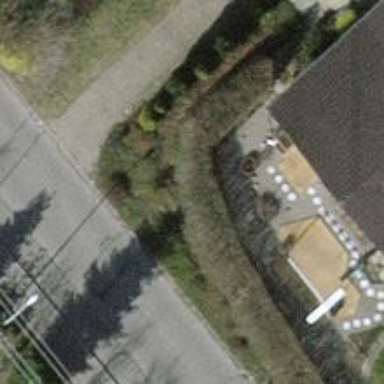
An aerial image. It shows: Hedge acting as barrier.